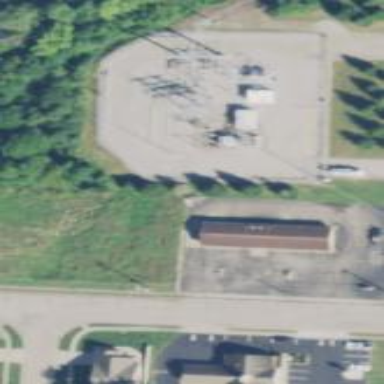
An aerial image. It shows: Distribution power substation surrounded by chain link fence.